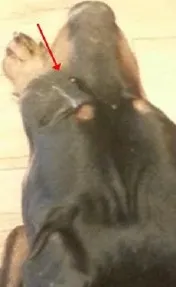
Multilobular Tumor of Bone. Gross.
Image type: radiology (pet)